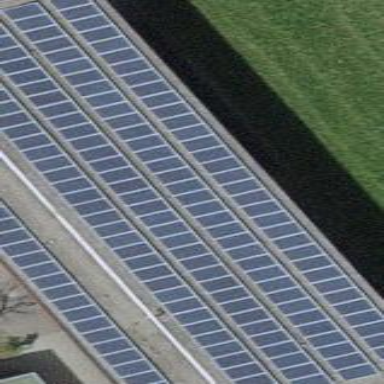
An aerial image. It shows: Solar power generator utilizing photovoltaic technology with solar photovoltaic panels.